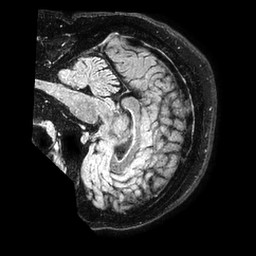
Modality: FLAIR
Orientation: sagittal
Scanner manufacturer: philips
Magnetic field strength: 1.5 T
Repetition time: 4.8 s
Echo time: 0.3 s